Question: I've been banging my head on this issue for several days now and can't figure it out. I need to create a view that allows users to add and remove complex hierarchical objects. Bogus example:
'''
public class ParentModel
{
public int ParentId { get; set; }
public string ParentText { get; set; }
public IList<ChildModel> Children { get; set; }
}
public class ChildModel
{
public int ChildId { get; set; }
public string ChildText { get; set; }
public IList<GrandChildModel> GrandChildren { get; set; }
}
public class GrandChildModel
{
public int GrandChildId { get; set; }
public string GrandChildText { get; set; }
}
'''
Now, assuming I have an action that populates a 'ParentModel' and it's child properties, a simple view could look like this:
'''
@model EditorTemplateCollectiosns.Models.ParentModel
@using (@Html.BeginForm())
{
<div>
@Html.TextBoxFor(m => m.ParentId)
@Html.TextBoxFor(m => m.ParentText)<br/>
Children:<br/>
@for (var i = 0; i < Model.Children.Count; i++)
{
@Html.TextBoxFor(m => Model.Children[i].ChildId)
@Html.TextBoxFor(m => Model.Children[i].ChildText)
<div>
Grandchildren:<br/>
<table id="grandChildren">
<tbody>
@for (var j = 0; j < Model.Children[i].GrandChildren.Count; j++)
{
<tr>
<td>@Html.TextBoxFor(m => @Model.Children[i].GrandChildren[j].GrandChildId)</td>
<td>@Html.TextBoxFor(m => @Model.Children[i].GrandChildren[j].GrandChildText)</td>
</tr>
}
</tbody>
</table>
</div>
}
</div>
<button type="button" id="addGrandchild">Add Grandchild</button>
<input type="submit" value="submit"/>
}
<script type="text/javascript">
$(document).ready(function() {
$("#addGrandchild").click(function() {
$("#grandChildren tbody:last").append('<tr><td><input type="text" name="grandChildId" /></td><td><input type="text" name="grandChildText" /></td></tr>');
});
});
</script>
'''
This view works fine unless I add a grandchild and submit the form, in which case it does not bind to the list of 'GrandChildModel'. Fiddle of the POST:

So I tried using an editor template for 'GrandChildModel', just to see if it would work. This functions nicely for simply displaying the objects, but I have no idea how I would add a grandchild to the list and have it display in the editor template. I also tried nesting partial views loaded with '$.ajax' calls, but that turned into a logistical nightmare.
In the actual application, the hierarchy is deeper than this example, and each successive child object needs to have this add/remove capability. Is this even possible without a full post of the form every time the user wants to add or remove an object? With the approach in the example above, is it possible to have newly added grandchildren bind to the 'IList' on POST? Alternatively, is there a way I can add an object on the client-side and have it display in an editor template bind to the 'IList' on POST? If neither option is the right approach, what is?
I've figured out something hacky that might work, but I would still love to know if there's an easier way to do this. I changed the above view code to this:
'''
@model EditorTemplateCollectiosns.Models.ParentModel
@using (@Html.BeginForm())
{
<div>
@Html.TextBoxFor(m => m.ParentId)
@Html.TextBoxFor(m => m.ParentText)<br/>
Children:<br/>
<button type="button" id="addChild" onclick="addChildRow()">Add Child</button>
<table id="children">
<tbody class="childTableBody">
@for (var i = 0; i < Model.Children.Count; i++)
{
<tr>
<td colspan="3">Child @i</td>
</tr>
<tr class="childInfoRow">
<td>
@Html.TextBoxFor(m => Model.Children[i].ChildId)
</td>
<td>
@Html.TextBoxFor(m => Model.Children[i].ChildText)
</td>
<td>
<button type="button" id="removeChild@(i)" onclick="removeChildRow(this)">Delete</button>
</td>
</tr>
<tr>
<td colspan="3">
Grandchildren:<br/>
<button type="button" id="addGrandchild@(i)" onclick="addGrandchildRow(this)">Add Grandchild</button>
<table id="grandChildren@(i)">
<tbody>
@for (var j = 0; j < Model.Children[i].GrandChildren.Count; j++)
{
<tr>
<td>@Html.TextBoxFor(m => @Model.Children[i].GrandChildren[j].GrandChildId)</td>
<td>@Html.TextBoxFor(m => @Model.Children[i].GrandChildren[j].GrandChildText)</td>
<td><button type="button" id="removeGrandchild@(i)_@(j)" onclick="removeGrandchildRow(this)">Delete</button></td>
</tr>
}
</tbody>
</table>
</td>
</tr>
}
</tbody>
</table>
</div>
<input type="submit" value="submit"/>
}
'''
Then, I added the following javascript. I can't use a class and jQuery click event handler as re-binding the handler after each add/remove doesn't seem to work right:
'''
<script type="text/javascript">
function addChildRow() {
var newRowIndex = $("#children tr.childInfoRow").length;
var newRow = '<tr><td colspan="3">Child ' + newRowIndex + '</td></tr><tr class="childInfoRow"><td><input type="text" name="Children[' + newRowIndex + '].ChildId" /></td>' +
'<td><input type="text" name="Children[' + newRowIndex + '].ChildText" /></td>' +
'<td><button type="button" id="removeChild' + newRowIndex + '" onclick="removeChildRow(this)">Delete</button></td></tr>' +
'<td colspan="3">Grandchildren: <br/><button type="button" id="addGrandchild' + newRowIndex + '" onclick="addGrandchildRow(this)">Add Grandchild</button>' +
'<table id="grandChildren' + newRowIndex + '"><tbody></tbody></table></td></tr>';
$("#children tbody.childTableBody:last").append(newRow);
}
function addGrandchildRow(elem) {
var childIndex = $(elem).attr('id').replace('addGrandchild', '');
var newRowIndex = $("#grandChildren" + childIndex + " tr").length;
var newRow = '<tr><td><input type="text" name="Children[' + childIndex + '].GrandChildren[' + newRowIndex + '].GrandChildId" /></td>' +
'<td><input type="text" name="Children[' + childIndex + '].GrandChildren[' + newRowIndex + '].GrandChildText" /></td>' +
'<td><button type="button" id="removeGrandchild' + childIndex + '_' + newRowIndex + '" onclick="removeGrandchildRow(this)">Delete</button></td></tr>';
$("#grandChildren" + childIndex + " tbody:last").append(newRow);
}
function removeChildRow(elem) {
$(elem).closest('tr').prev().remove();
$(elem).closest('tr').next().remove();
$(elem).closest('tr').remove();
}
function removeGrandchildRow(elem) {
$(elem).closest('tr').remove();
}
</script>
'''
So far, this is working, and the array values seem to be binding correctly. However, I'm not a huge fan of the huge pile of stuff required to add a row to either table. Does anyone have a better idea?
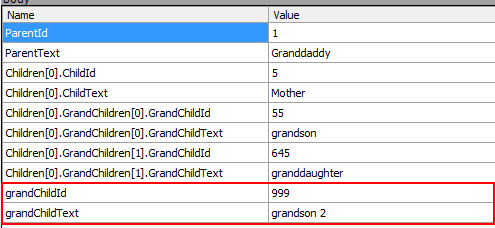
Answer: I ended up using the solution in the edit to my original post. It's a of javascript and took a long time to test, but it works and is the only way I could find. If anyone is interested in the full solution, comment here and I will post it.